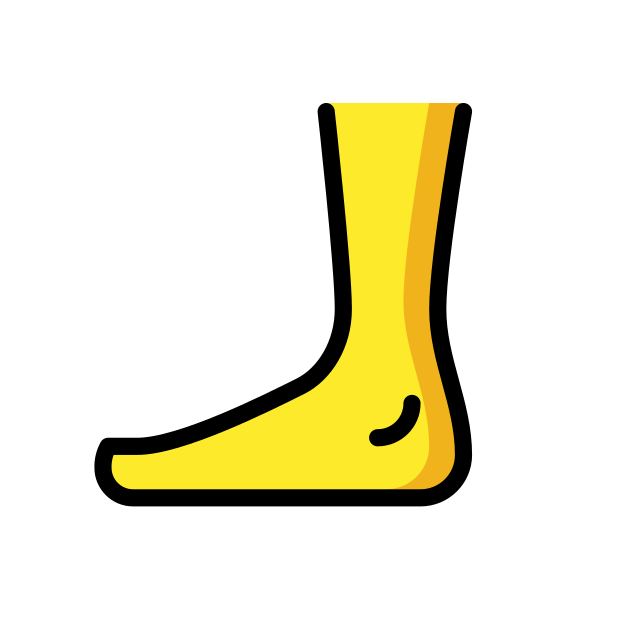
foot